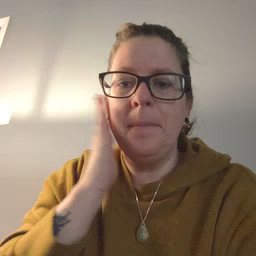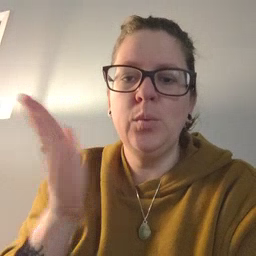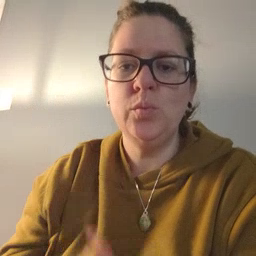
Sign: bedroom